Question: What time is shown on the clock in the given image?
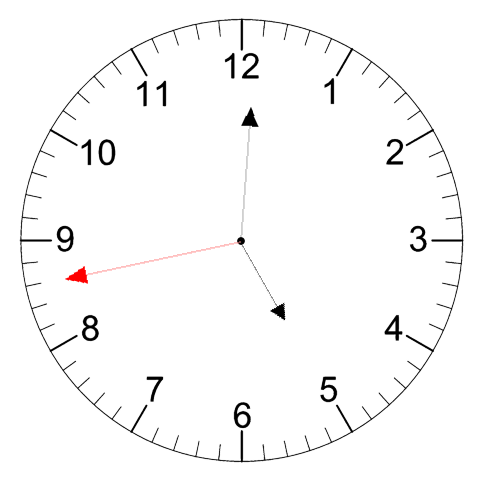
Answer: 05:00:43